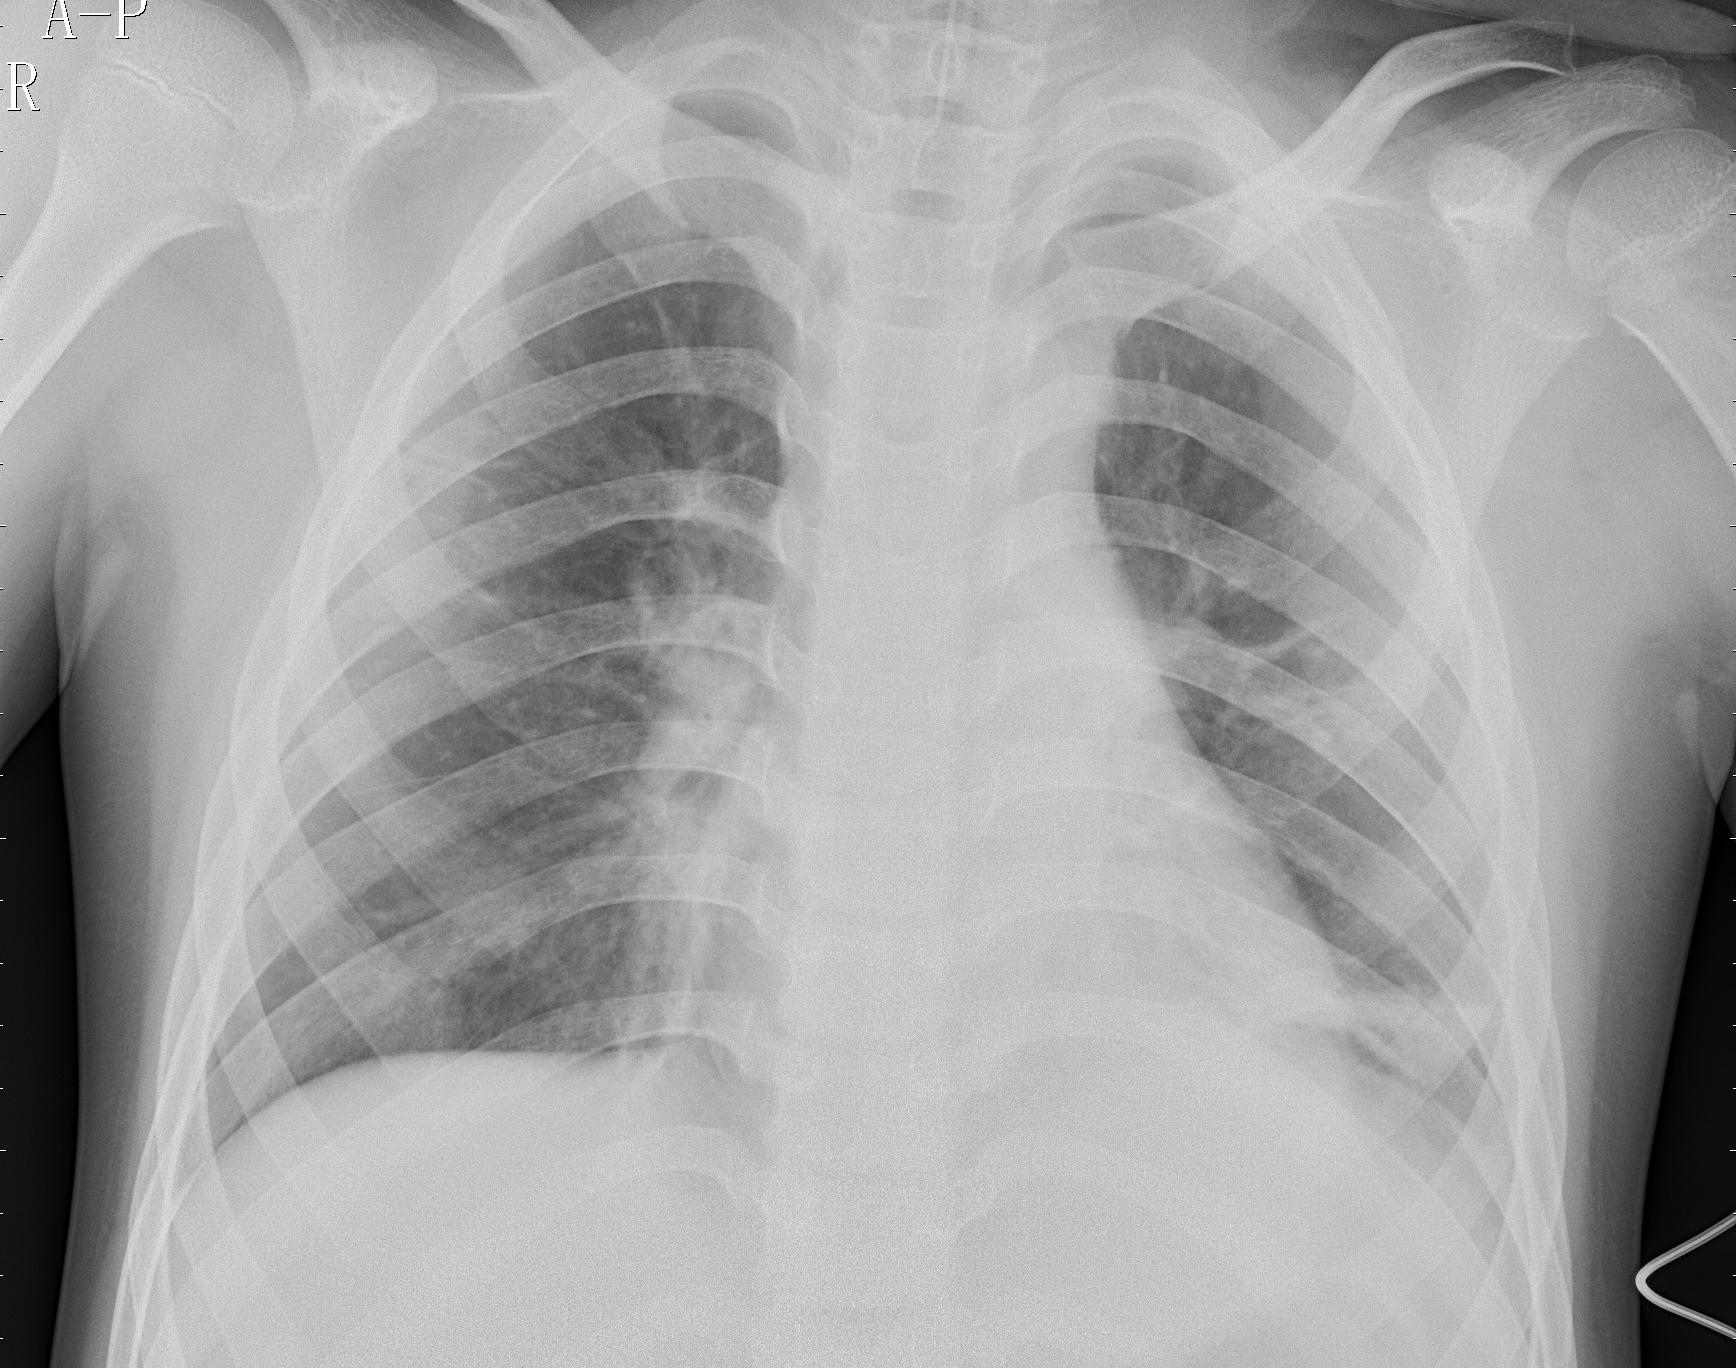
Diagnosis: PNEUMONIA